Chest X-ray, AP view. Patient: 23 years old, sex F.
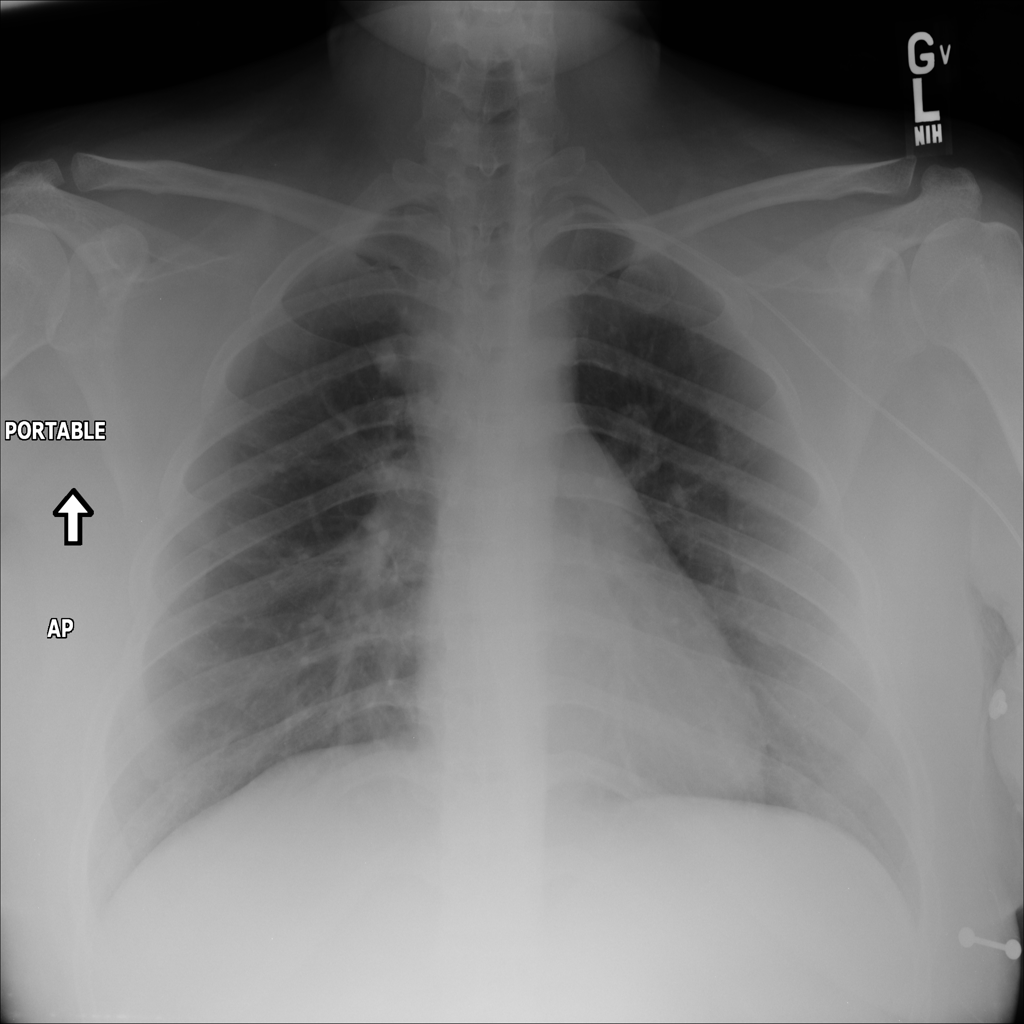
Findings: No Finding